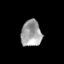
Tissue: skin
Cell type: Epithelial cells
Senescence score: 0.2854
Nuclear area (px): 529
Mean DAPI intensity: 160.62